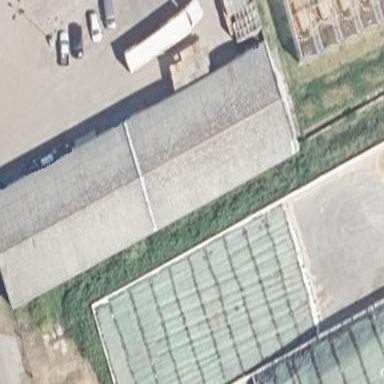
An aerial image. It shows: Commercial building with gabled roof.